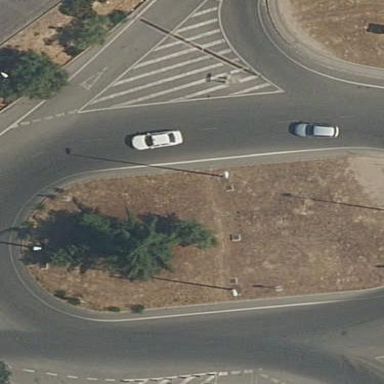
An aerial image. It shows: Tertiary road with asphalt surface leading to roundabout.